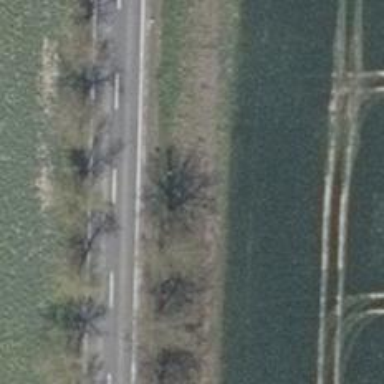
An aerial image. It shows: Row of trees in natural setting.